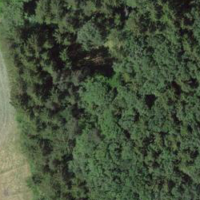
EUNIS habitat code: 43
Species observed at this site:
Fringilla coelebs